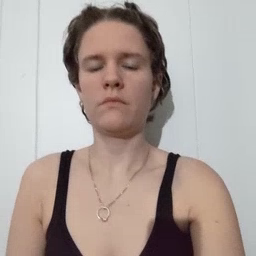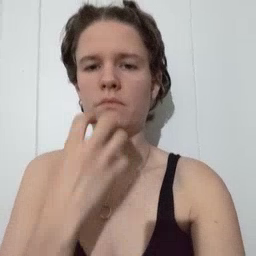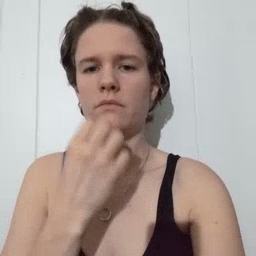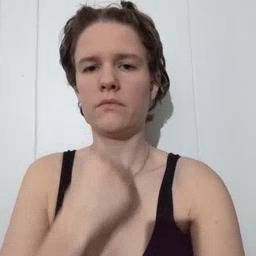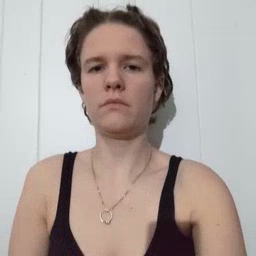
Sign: underwear